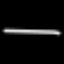
Label: line